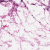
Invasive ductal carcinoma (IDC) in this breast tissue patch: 0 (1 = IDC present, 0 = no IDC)